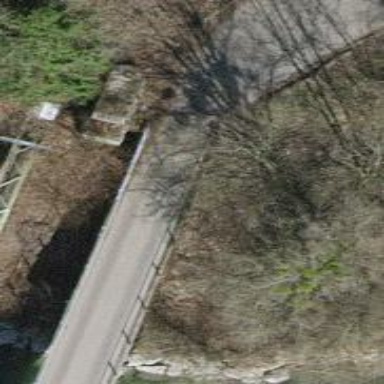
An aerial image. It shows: Unclassified road with bridge.